Question: I have the following dataset.
'''
structure(list(Rf = c(60.105, 62.205, 64.305, 64.305, 66.405,
66.405), Es = c(0, -0.07, -0.36, -0.47, -0.39, -1.54), H = c(32.3,
-6.9, -5.59, -14.4, -6.5, -21), S = c(267, 136, 151, 114, 143,
90.4), G = c(-46.8, -47.3, -50.7, -48.5, -49, -47.8)), .Names = c("Rf",
"Es", "H", "S", "G"), class = "data.frame", row.names = c("Me",
"Et", "Pr", "iPr", "Bu", "tBu"))
'''
I need to plot Rf vs H, S and G, and the same for Es column. There is six plots in total.
To draw single plot I use the following function:
'''
ggplot(data=df, aes(x=Rf, y=H, label=row.names(df))) +
geom_point(size=4) +
geom_text(vjust=2) +
ylab(expression(list(Delta*H^o,~kJ/mol))) +
xlab("Molecular refraction") +
ylim((min(df$H) - 0.2*(abs(min(df$H)))), max(df$H)) +
opts(axis.line = theme_segment(size=1),
axis.text.x = theme_text(colour="black", size=15),
axis.text.y = theme_text(colour="black", size=15),
axis.title.x = theme_text(colour="black", size=15),
axis.title.y = theme_text(colour="black", size=15, angle=90),
panel.background=theme_rect(colour="white"),
panel.grid.minor = theme_blank(),
panel.grid.major = theme_blank())
'''

I want to create a function like
'''
f1 <- function(x.label, y.label, df, xtitle, filename) {
g <- ggplot(data=df, aes(x=x.label, y=y.label, label=row.names(df))) +
geom_point(size=4) +
geom_text(vjust=2) +
ylab(expression(list(Delta*y.label^o,~kJ/mol))) +
xlab(xtitle) +
ylim((min(df[,y.label]) - 0.2*(abs(min(df[,y.label])))), max(df[,y.label])) +
opts(axis.line = theme_segment(size=1),
axis.text.x = theme_text(colour="black", size=15),
axis.text.y = theme_text(colour="black", size=15),
axis.title.x = theme_text(colour="black", size=15),
axis.title.y = theme_text(colour="black", size=15, angle=90),
panel.background=theme_rect(colour="white"),
panel.grid.minor = theme_blank(),
panel.grid.major = theme_blank())
ggsave(filename, g)
}
'''
To call it for the example above like
'''
f1(Rf, H, df, "Molecular refraction", "D:/temp/1.jpg")
'''
The difficulty is how to transfer and correctly handle 'x.label' and 'y.label', since they are used in 'aes' option of 'ggplot', 'ylab(expression())' and 'ylim' calls. Curent function return an error 'Error in eval(expr, envir, enclos) : object 'x.label' not found'
The following function works correctly. 'aes_string' should be used insted of 'aes' in 'ggplot' option, and 'substitute' instead of 'expression' in 'ylab'.
'''
f1 <- function(x.label, y.label, df, x.title, filename) {
g <- ggplot(data=df, aes_string(x=x.label, y=y.label)) +
geom_point(size=4) +
geom_text(aes(label=row.names(df)), vjust=2) +
ylab(substitute(list(Delta*y.label^o,~kJ/mol), list(y.label=y.label))) +
xlab(x.title) +
ylim((min(df[,y.label]) - 0.2*(abs(min(df[,y.label])))), max(df[,y.label])) +
opts(axis.line = theme_segment(size=1),
axis.text.x = theme_text(colour="black", size=15),
axis.text.y = theme_text(colour="black", size=15),
axis.title.x = theme_text(colour="black", size=15),
axis.title.y = theme_text(colour="black", size=15, angle=90),
panel.background = theme_rect(colour="white"),
panel.grid.minor = theme_blank(),
panel.grid.major = theme_blank())
ggsave(filename=filename, plot=g)
}
'''
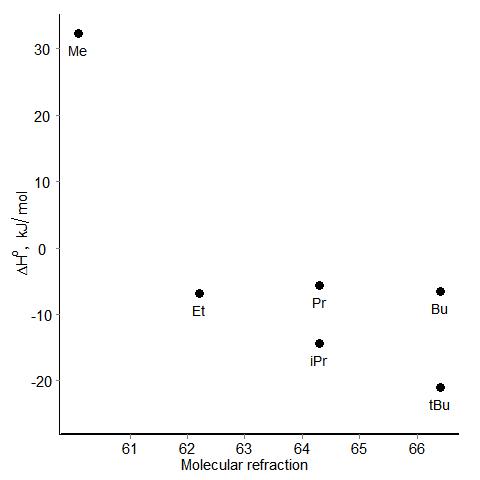
Answer: If you input 'x.label' as a character (or string), i.e. '"Rf"', you can use 'aes_string' to map the aesthetics:
'''
aes_string(x = x.label, etc)
'''
Subsetting the 'data.frame' then also becomes easy:
'''
df[[x.label]]
'''
For the expression for 'ylab' you might need to use 'parse' and/or 'eval', but I haven't got access to R right now and am unable to check.